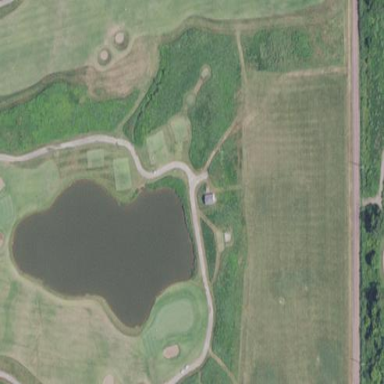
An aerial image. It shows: Rough area on grassy golf course.